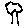
Label: tree